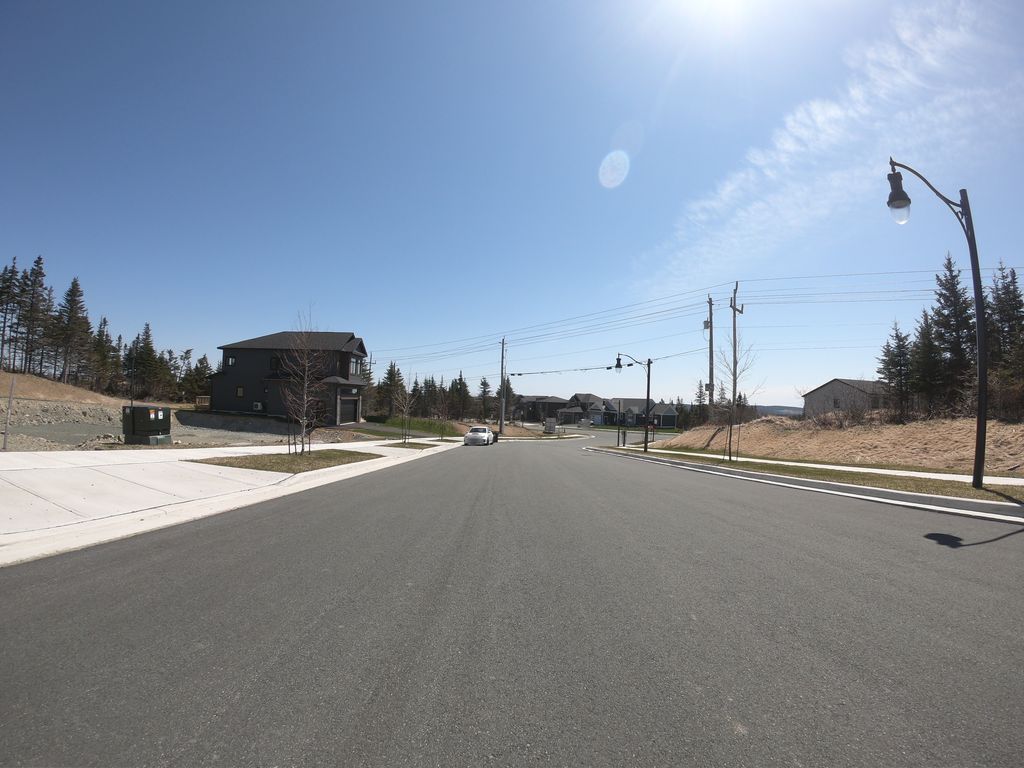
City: st_johns